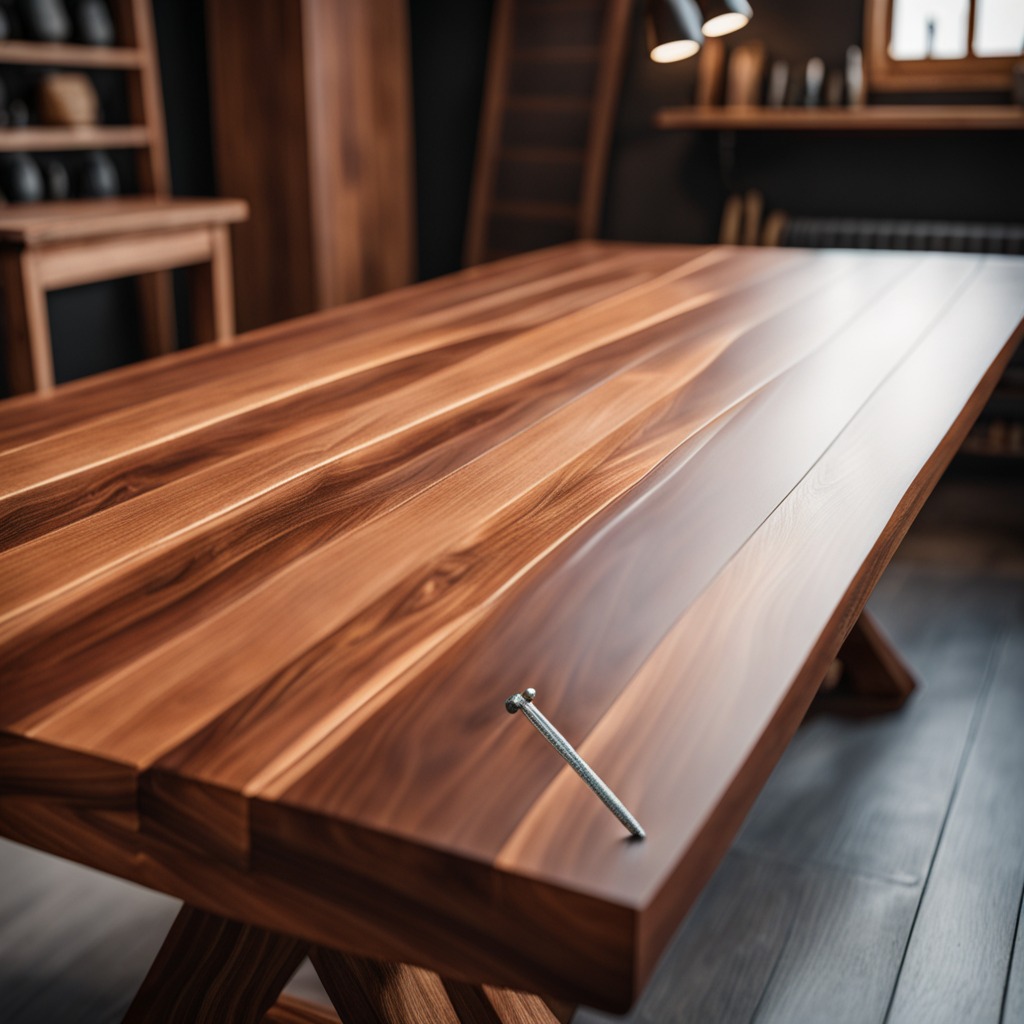
A nail is lying on the wooden table in a carpentry studio.